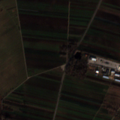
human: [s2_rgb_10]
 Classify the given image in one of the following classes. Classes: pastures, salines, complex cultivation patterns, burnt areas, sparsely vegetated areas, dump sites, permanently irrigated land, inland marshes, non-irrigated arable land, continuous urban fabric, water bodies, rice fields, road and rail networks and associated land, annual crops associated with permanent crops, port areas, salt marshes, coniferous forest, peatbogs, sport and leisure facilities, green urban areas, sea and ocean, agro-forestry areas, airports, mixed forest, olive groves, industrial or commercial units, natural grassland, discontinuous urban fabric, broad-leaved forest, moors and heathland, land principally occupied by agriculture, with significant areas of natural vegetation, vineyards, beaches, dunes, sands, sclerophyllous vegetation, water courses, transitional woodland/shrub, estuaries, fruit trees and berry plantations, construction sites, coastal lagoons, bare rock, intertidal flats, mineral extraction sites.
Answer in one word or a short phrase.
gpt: non-irrigated arable land, vineyards, complex cultivation patterns, inland marshes